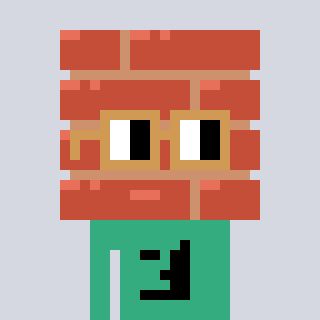
a pixel art character with square brown glasses, a wall-shaped head and a teal-colored body on a cool background